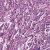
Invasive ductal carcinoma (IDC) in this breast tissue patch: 1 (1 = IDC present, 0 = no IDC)